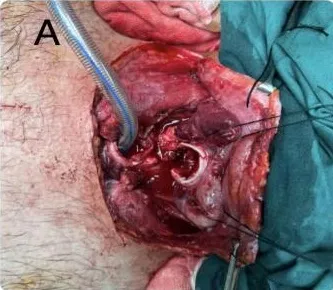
Intraoperative photograph of surgical field.
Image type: medical_photograph (other_medical_photograph)